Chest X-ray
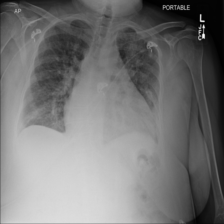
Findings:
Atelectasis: negative
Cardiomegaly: positive
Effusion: positive
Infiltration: positive
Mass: negative
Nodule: negative
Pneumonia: negative
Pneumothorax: negative
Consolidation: negative
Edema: negative
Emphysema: negative
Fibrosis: negative
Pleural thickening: negative
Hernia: negative